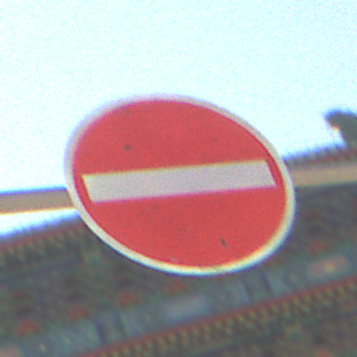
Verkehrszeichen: VerbotDerEinfahrt
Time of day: MorningAfternoon
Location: Outdoor (Suburban)
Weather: Clear
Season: NotSpecified
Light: Natural